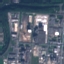
Land use / land cover class: Industrial